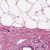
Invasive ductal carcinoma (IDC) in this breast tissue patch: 0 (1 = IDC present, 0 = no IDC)